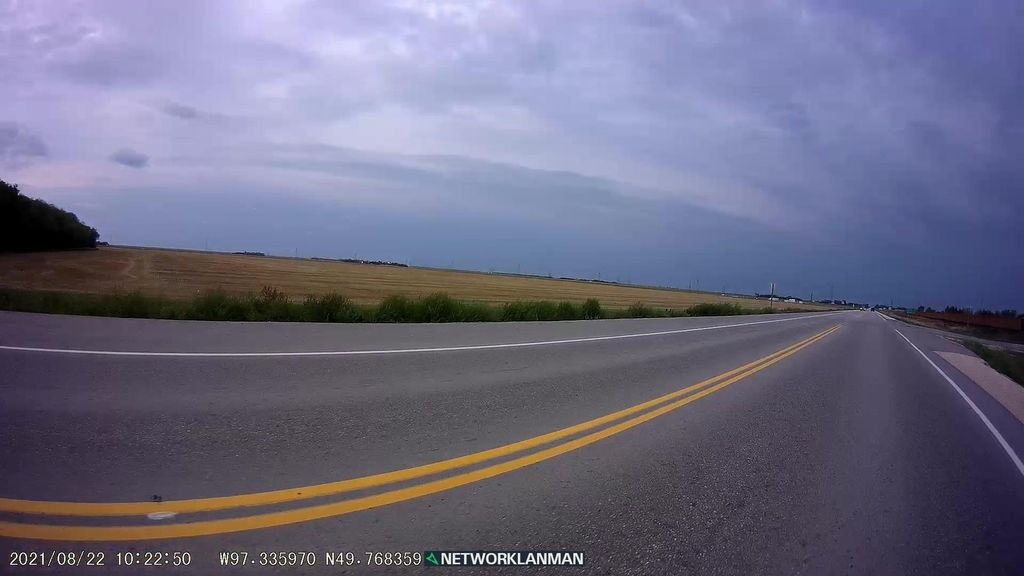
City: winnipeg